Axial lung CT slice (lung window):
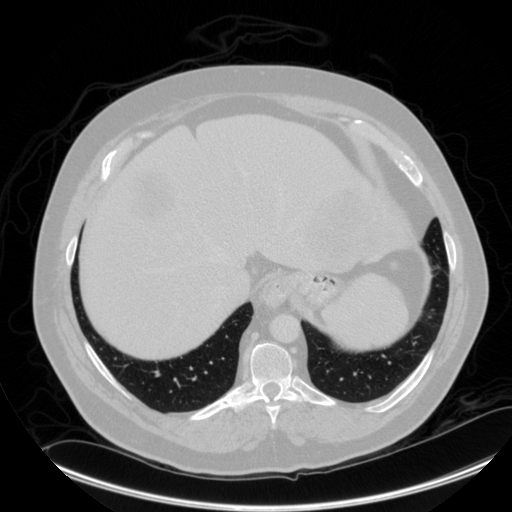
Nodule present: no